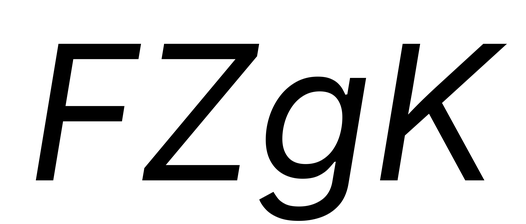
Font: Inter-Italic_Italic